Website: lowes
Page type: customer-info-address
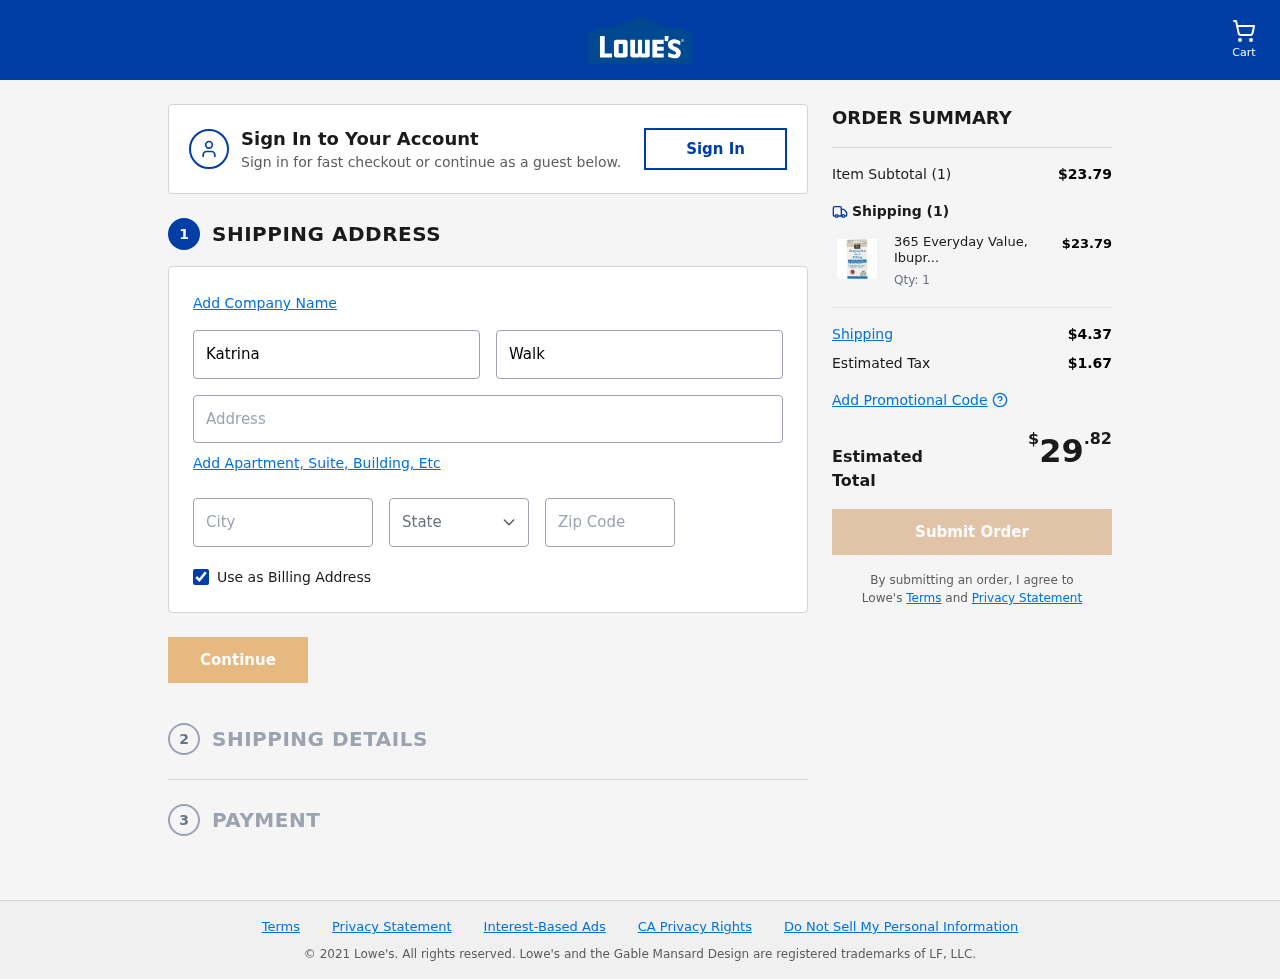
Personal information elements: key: PII_CITY
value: Mcclureberg
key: PII_FIRSTNAME
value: Katrina
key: PII_LASTNAME
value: Walker
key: PII_POSTCODE
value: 75099
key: PII_STATE_ABBR
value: OR
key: PII_STREET
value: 837 Martinez Crossing Apt. 642
Product elements: key: PRODUCT1_NAME
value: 365 Everyday Value, Ibuprofen Tablets 200mg, 100 ct
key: PRODUCT1_PRICE
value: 23.79
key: PRODUCT1_QUANTITY
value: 1
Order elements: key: ORDER_NUM_ITEMS
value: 1
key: ORDER_SUBTOTAL
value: $23.79
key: ORDER_NUM_ITEMS2
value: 1
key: ORDER_SHIPPING_COST
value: $4.37
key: ORDER_TAX
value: $1.67
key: ORDER_TOTAL
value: $29.82